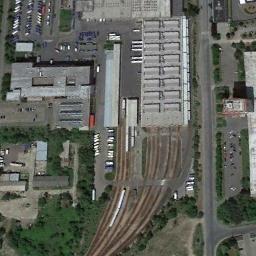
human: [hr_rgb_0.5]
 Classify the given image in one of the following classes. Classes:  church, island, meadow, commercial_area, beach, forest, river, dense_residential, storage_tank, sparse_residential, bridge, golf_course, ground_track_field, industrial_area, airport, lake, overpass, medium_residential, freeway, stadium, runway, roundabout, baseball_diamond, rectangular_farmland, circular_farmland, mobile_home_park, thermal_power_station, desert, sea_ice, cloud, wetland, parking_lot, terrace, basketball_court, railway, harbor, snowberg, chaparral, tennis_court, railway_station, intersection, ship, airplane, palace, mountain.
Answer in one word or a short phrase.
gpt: railway_station